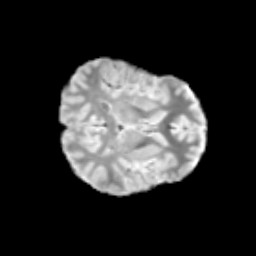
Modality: T2w
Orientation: axial
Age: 11
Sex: female
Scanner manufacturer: siemens
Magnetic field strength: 3 T
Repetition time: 3.8 s
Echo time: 0.07 s